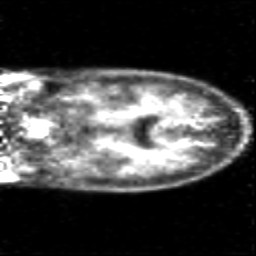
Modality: PET
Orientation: coronal
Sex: female
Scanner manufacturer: siemens